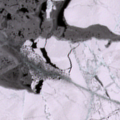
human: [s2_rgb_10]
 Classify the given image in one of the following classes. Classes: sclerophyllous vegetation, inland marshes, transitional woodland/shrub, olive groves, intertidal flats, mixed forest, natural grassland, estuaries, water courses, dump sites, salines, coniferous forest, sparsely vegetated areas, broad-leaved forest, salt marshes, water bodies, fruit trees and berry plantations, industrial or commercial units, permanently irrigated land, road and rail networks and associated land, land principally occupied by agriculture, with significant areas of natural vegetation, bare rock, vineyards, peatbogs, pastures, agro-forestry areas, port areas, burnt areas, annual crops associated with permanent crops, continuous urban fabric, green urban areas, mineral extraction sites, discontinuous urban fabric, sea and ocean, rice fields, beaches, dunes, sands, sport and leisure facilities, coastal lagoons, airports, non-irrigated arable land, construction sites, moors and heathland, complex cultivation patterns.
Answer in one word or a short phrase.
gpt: sea and ocean